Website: lowes
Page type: payment
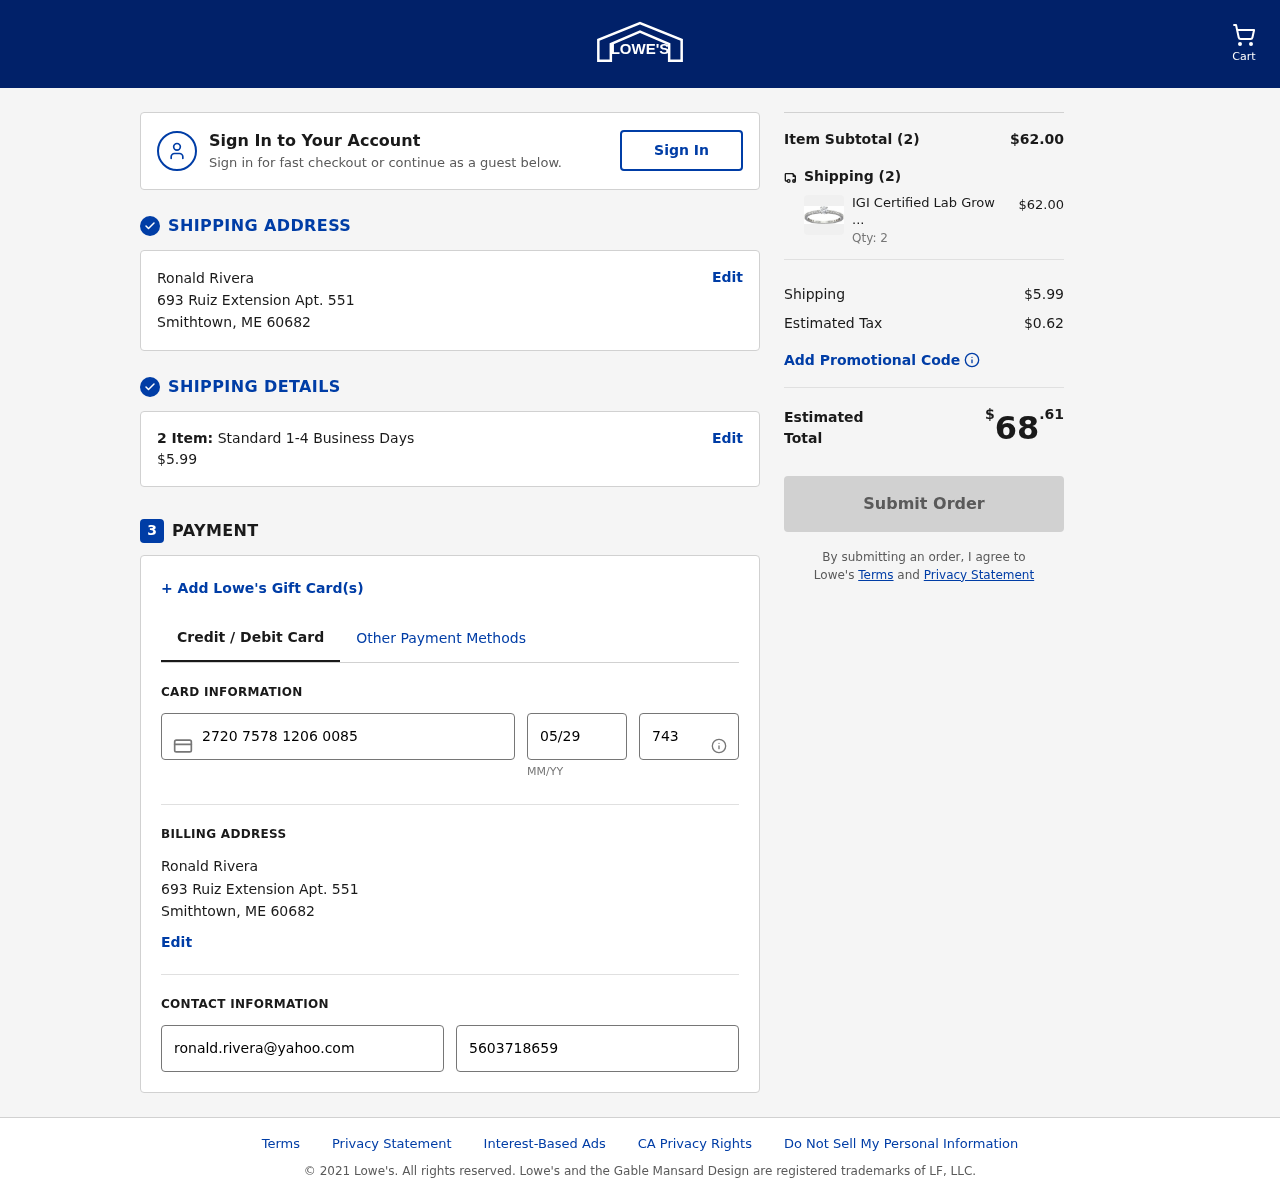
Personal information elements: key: PII_CARD_CVV
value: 743
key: PII_CARD_EXPIRY
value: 05/29
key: PII_CARD_NUMBER
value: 2720 7578 1206 0085
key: PII_CITY
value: Smithtown
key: PII_EMAIL
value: ronald.rivera@yahoo.com
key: PII_FULLNAME
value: Ronald Rivera
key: PII_PHONE
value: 5603718659
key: PII_POSTCODE
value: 60682
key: PII_STATE_ABBR
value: ME
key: PII_STREET
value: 693 Ruiz Extension Apt. 551
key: PII_FULLNAME2
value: Ronald Rivera
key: PII_STREET2
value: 693 Ruiz Extension Apt. 551
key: PII_CITY2
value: Smithtown
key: PII_STATE_ABBR2
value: ME
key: PII_POSTCODE2
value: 60682
Product elements: key: PRODUCT1_NAME
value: IGI Certified Lab Grown Diamond Solitaire Plus Engagement Ring 14k White Gold(1/2 CT.TW, I-J Color,
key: PRODUCT1_PRICE
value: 31
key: PRODUCT1_QUANTITY
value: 2
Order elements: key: ORDER_NUM_ITEMS
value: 2
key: ORDER_SHIPPING_COST
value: $5.99
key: ORDER_NUM_ITEMS2
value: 2
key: ORDER_SUBTOTAL
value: $62.00
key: ORDER_NUM_ITEMS3
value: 2
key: ORDER_SHIPPING_COST2
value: $5.99
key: ORDER_TAX
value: $0.62
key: ORDER_TOTAL
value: $68.61